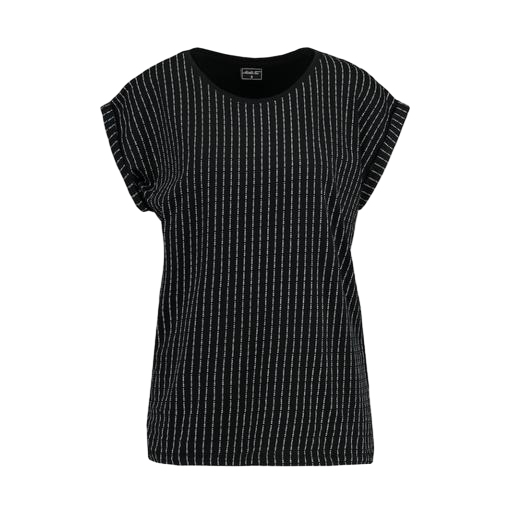
black plus size printed t-shirt only macy, black geo-print t-shirt only macy, black striped drop-shoulder top, white background